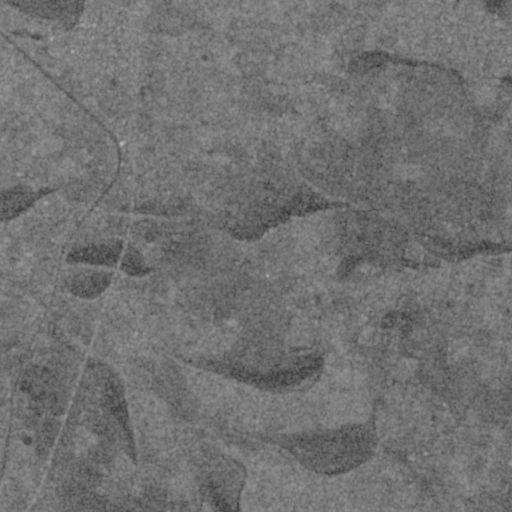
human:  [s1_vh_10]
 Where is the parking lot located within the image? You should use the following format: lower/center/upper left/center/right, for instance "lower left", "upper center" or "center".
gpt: The parking lot is located in the upper left of the image.
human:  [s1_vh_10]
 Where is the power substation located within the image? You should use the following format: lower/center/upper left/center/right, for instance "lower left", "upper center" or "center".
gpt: The power substation is located in the upper left of the image.
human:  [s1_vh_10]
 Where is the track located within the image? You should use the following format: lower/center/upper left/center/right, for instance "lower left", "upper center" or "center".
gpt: There is no track in the image.

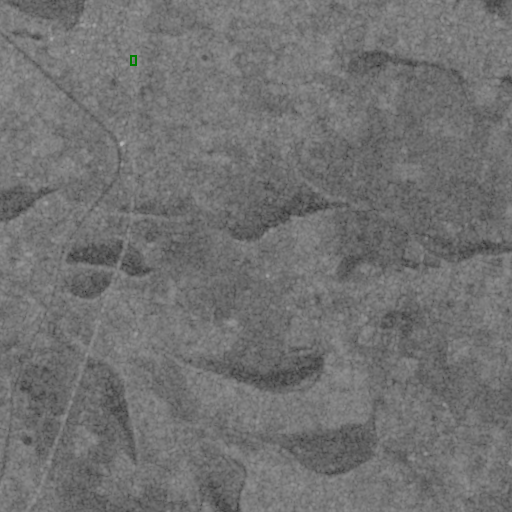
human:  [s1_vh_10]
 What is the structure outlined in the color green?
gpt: The structure outlined in green is a power substation.
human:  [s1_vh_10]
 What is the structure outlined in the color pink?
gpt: There is no pink outline.